Field crop: maize
Growth stage: 2
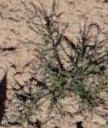
Species: salsola